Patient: sex M, age 79
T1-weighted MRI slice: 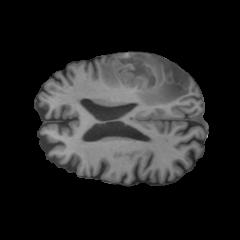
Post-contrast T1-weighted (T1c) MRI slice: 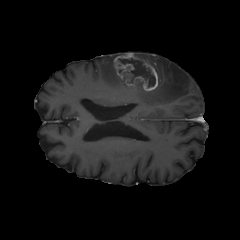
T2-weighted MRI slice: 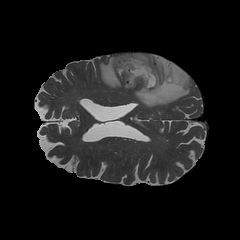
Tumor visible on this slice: yes
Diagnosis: Glioblastoma, IDH-wildtype
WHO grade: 4